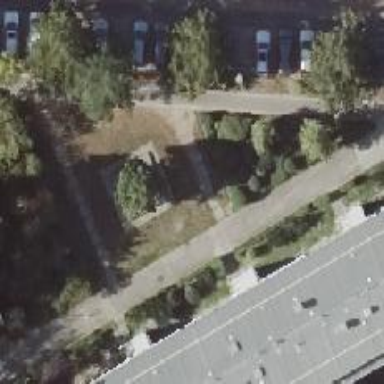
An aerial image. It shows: Concrete footway.